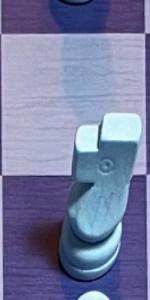
Label: Knight_White